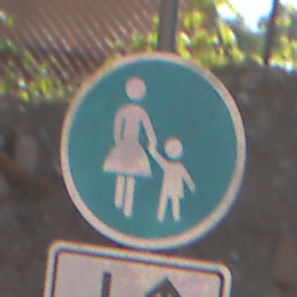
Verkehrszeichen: Gehweg
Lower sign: RichtungsangabeDurchPfeile8
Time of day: MorningAfternoon
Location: Outdoor (Suburban)
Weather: PartlyCloudy
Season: NotSpecified
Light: Natural